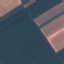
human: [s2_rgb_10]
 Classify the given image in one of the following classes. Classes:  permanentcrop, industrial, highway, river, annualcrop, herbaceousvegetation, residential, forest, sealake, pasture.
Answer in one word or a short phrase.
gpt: AnnualCrop